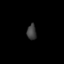
Tissue: lung
Cell type: Myeloid cells
Senescence score: 0.218
Nuclear area (px): 141
Mean DAPI intensity: 63.234